Question: i need a ruby code to read the column a and find where does the last filled cell in the column ends.In the image uploaded the last filled data is i in cell "A21". i need to know this cell address through ruby code.
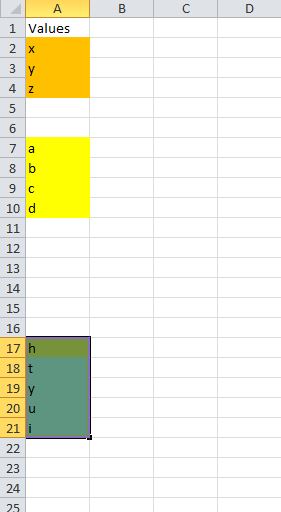
Answer: I would do using the Ruby <URL> .
'''
require 'win32ole'
# create an instance of the Excel application object
excel = WIN32OLE.new('Excel.Application')
# make Excel visible
excel.visible = true
# open the excel from the desired path
wb=excel.workbooks.open("C:\Users\test.xlsx")
# get the first Worksheet
wbs= wb.Worksheets(1)
# value of the constants I picked up from
# http://techsupt.winbatch.com/ts/T000001033005F9.html
rng = wbs.range("1:1").SpecialCells(11) # value of 'xlCellTypeLastCell' is 11
rng.value # => "i"
rng.address # => "$A$21"
# to get the row and column number
row,col = rng.row,rng.column
[row,col] # => [21,1]
'''
Look at the MSDN documentation of <URL>.
You can get the value of 'xlCellTypeLastCell' from the version of 'MSExcel' installed in your pc. Just do 'ALT+F11' -> 'F2' -> search the constant there :